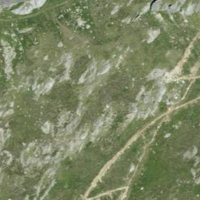
EUNIS habitat code: 26
Species observed at this site:
Sempervivum montanum